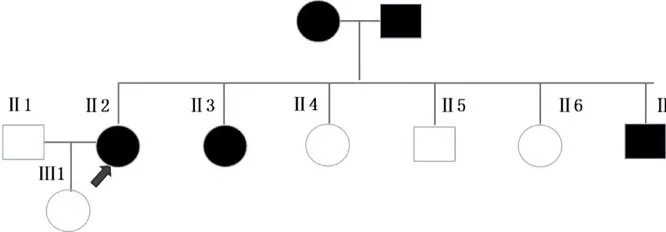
Pedigree of the family. Squares and circles represent men and women, respectively. Solid symbols represent cancer patients. Roman numerals indicate generations. Arrows point to the cancer patient. I1 had colon cancer at the age of 60. I2 had liver cancer at the age of 71. II3 and II7 had brain tumors at the age of 57 and 39, respectively.
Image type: pathology (giemsa)